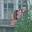
Label: 4